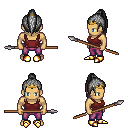
a pixel art fantasy rpg character, male body template, human, tanned skin, maroon pirate shirt, magenta pants, gray long topknot hairstyle, gold tiara, gold boots, spear, four views (front, back, left, right), 2x2 character sprite sheet, small pixel art, hard edges, no anti-aliasing